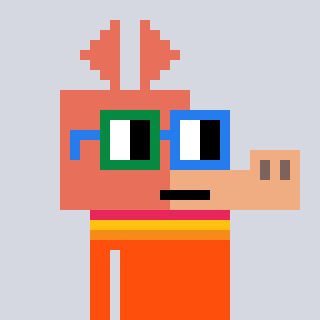
a pixel art character with square green and blue glasses, a aardvark-shaped head and a orange-colored body on a cool background